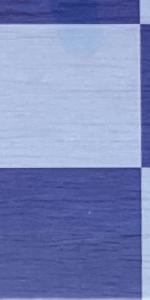
Label: Empty